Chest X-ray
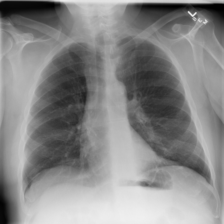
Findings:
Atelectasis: negative
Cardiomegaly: negative
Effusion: negative
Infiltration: negative
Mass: negative
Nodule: negative
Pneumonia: negative
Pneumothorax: negative
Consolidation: negative
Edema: negative
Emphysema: negative
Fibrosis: negative
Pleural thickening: negative
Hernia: negative